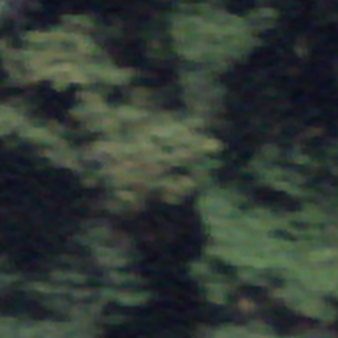
Label: other